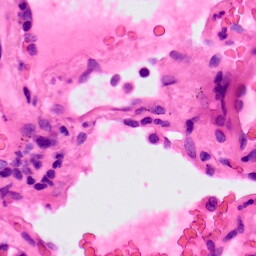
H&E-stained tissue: Lung